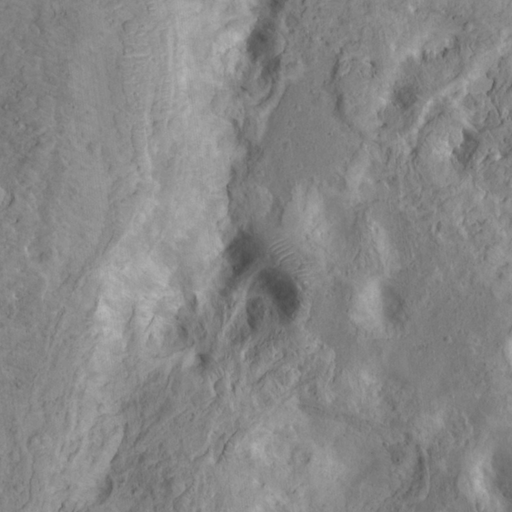
Classes present: Background, Cone